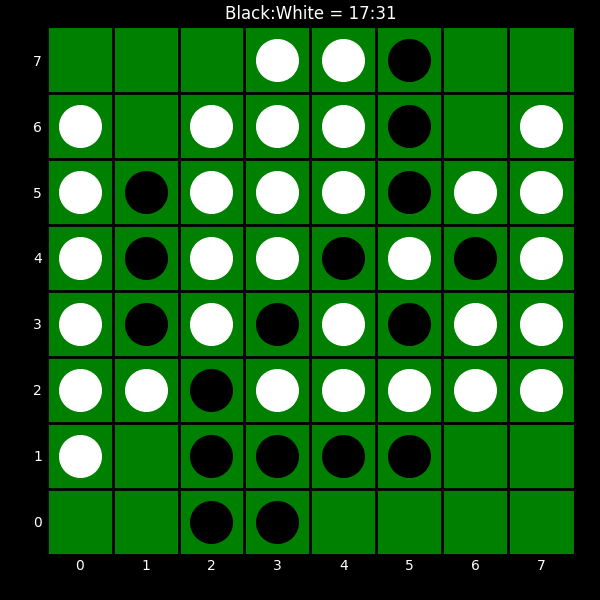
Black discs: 17
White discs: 31